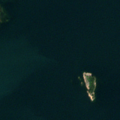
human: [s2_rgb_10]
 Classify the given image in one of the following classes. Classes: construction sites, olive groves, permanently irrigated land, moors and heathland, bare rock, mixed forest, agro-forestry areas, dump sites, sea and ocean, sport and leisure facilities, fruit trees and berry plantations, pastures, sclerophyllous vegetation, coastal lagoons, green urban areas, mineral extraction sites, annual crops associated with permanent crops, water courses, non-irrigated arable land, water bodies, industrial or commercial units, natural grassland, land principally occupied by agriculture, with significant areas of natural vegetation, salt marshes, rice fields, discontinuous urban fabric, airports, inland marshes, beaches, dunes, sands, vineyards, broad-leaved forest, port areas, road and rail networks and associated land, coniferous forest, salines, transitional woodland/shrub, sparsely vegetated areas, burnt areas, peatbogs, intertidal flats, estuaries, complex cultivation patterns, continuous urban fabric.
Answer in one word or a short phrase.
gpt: sea and ocean